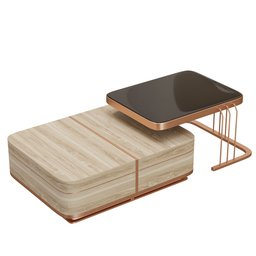
Label: furniture